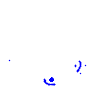
Particle: electron